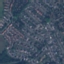
Land use / land cover: Residential